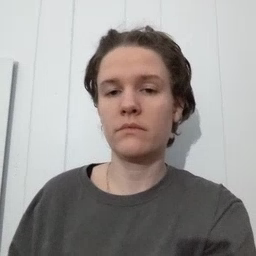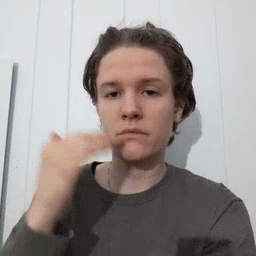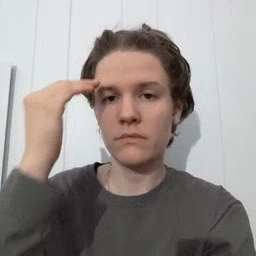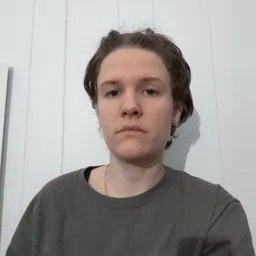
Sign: head